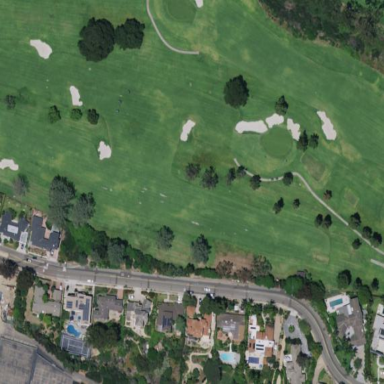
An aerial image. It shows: Area with grass used as rough in golf course.